Question: Anyone ever been to this situation where you want to make the android 'select all' option to select custom content? Now 'select all' selects the whole page. I only want it to select one part of the page.
Any help will be appreciable.
please check the screenshot below attached

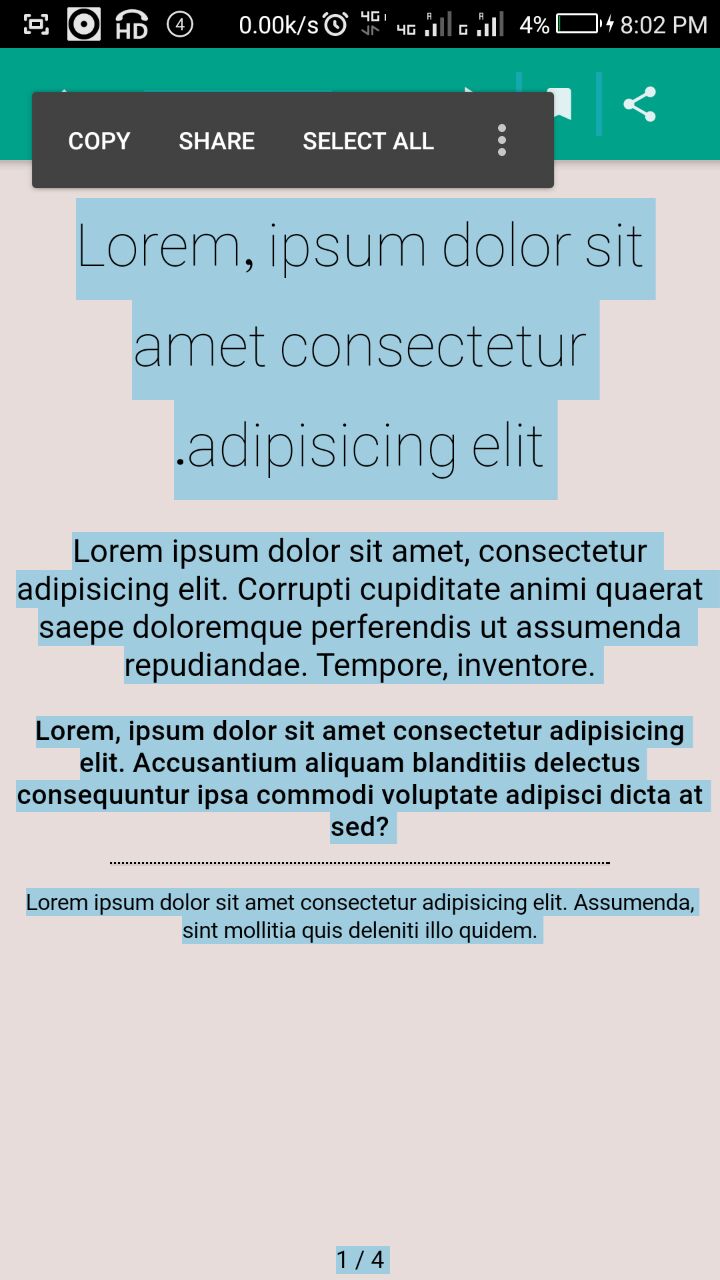
Answer: Add this class where you do not want the selection
'''
.noselection {
-webkit-touch-callout: none;
-webkit-user-select: none;
-khtml-user-select: none;
-moz-user-select: none;
-ms-user-select: none;
user-select: none;
}
'''